Field crop: maize
Growth stage: 1
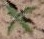
Species: atriplex